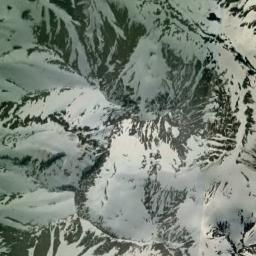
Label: snowberg